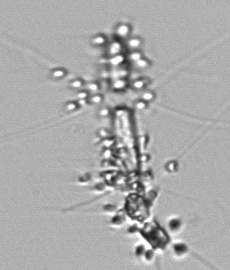
Label: Chaetoceros_didymus_TAG_external_flagellate